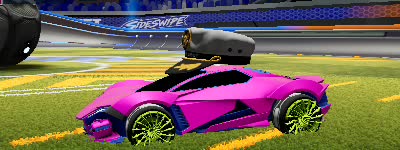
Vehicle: werewolf